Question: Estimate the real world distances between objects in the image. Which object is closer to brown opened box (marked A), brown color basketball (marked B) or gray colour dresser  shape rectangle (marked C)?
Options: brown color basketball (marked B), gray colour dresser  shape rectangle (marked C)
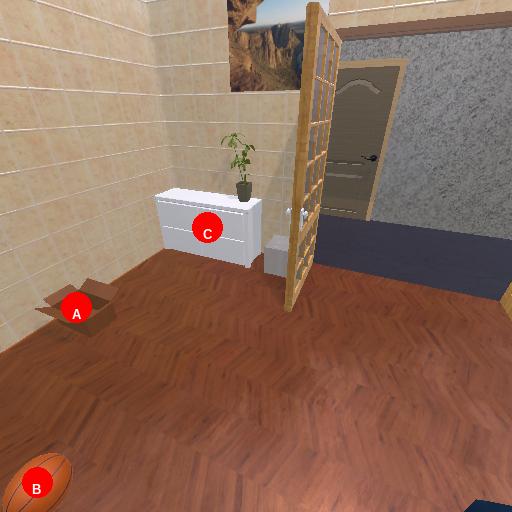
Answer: brown color basketball (marked B)